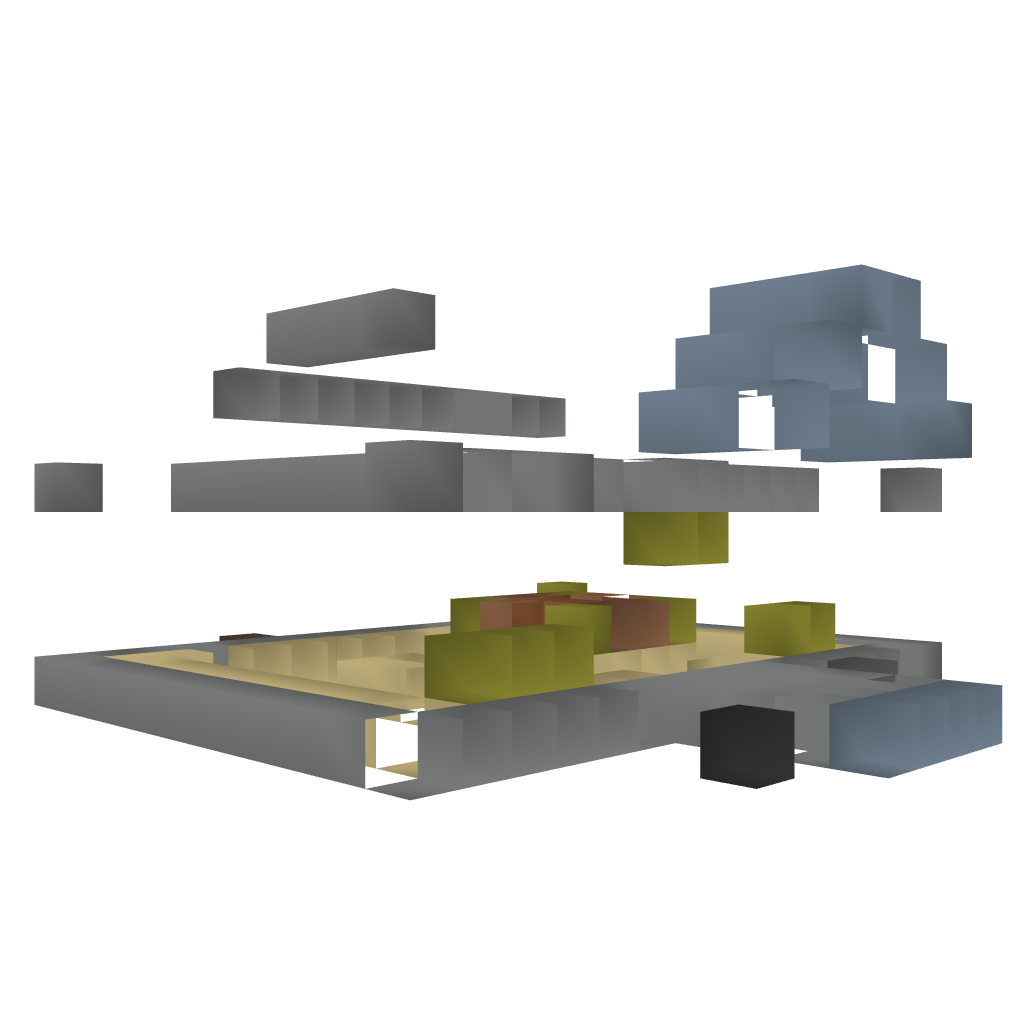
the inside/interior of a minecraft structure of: Lost in a Book Library